Question: How can do a scrollable view, and this gets the position in the view and change the placeholder . The information in the view must be charged from the DataBase and it must change with the time.

How can do the placeholder?
can i do that the Placeholder change if i use a horizontalscrollview , and the placeholder be independent ?
another idea to do this?
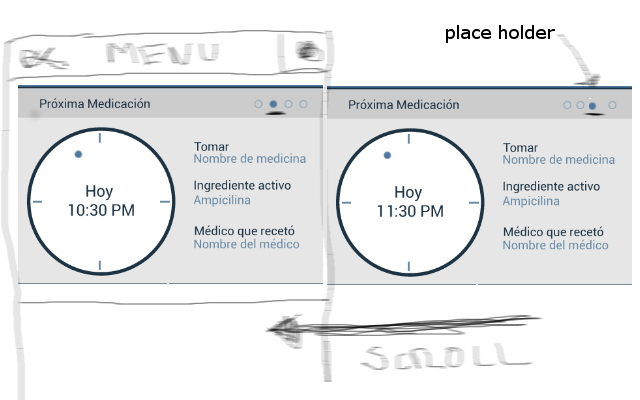
Answer: This is exactly what you want. A viewpager indicator. Check it out -
<URL>